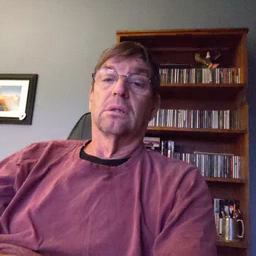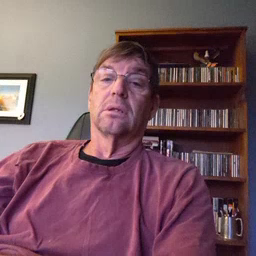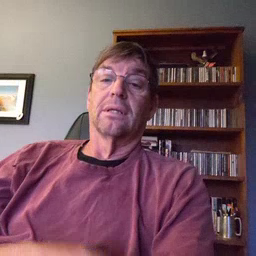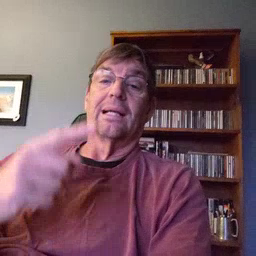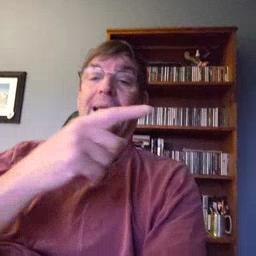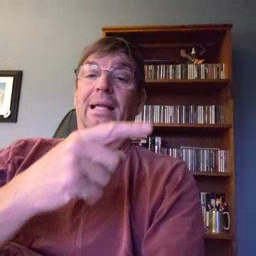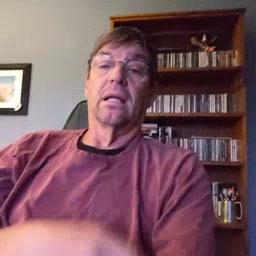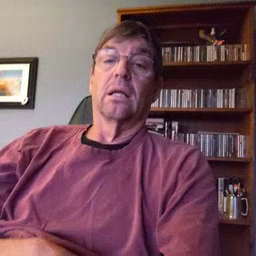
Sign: hesheit